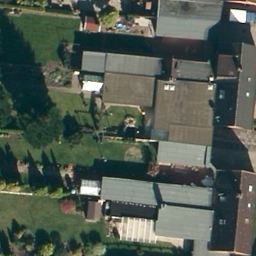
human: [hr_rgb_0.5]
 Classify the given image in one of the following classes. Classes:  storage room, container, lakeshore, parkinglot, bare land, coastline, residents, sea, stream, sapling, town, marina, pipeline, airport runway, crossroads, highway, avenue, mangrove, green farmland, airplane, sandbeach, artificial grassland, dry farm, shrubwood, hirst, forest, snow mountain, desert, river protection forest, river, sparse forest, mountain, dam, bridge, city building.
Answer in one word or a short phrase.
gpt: residents